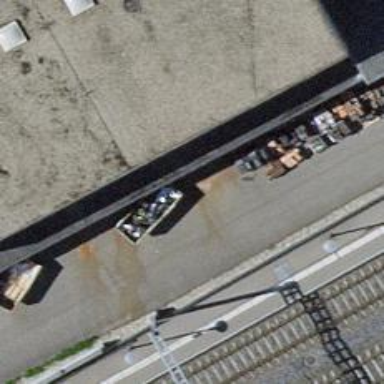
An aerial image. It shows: Spur service track with one railway track.